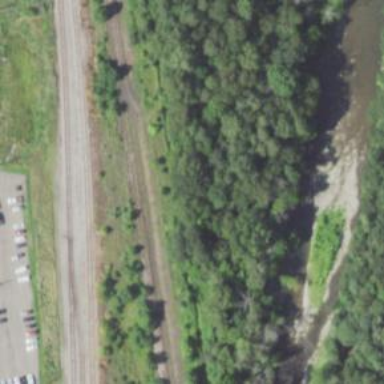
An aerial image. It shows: Disused railway.